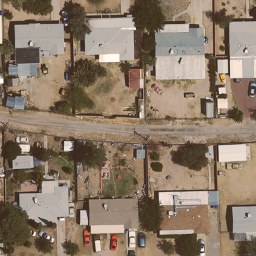
Label: residential